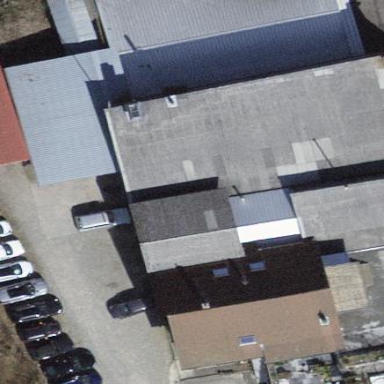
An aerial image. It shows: Building housing car shop.